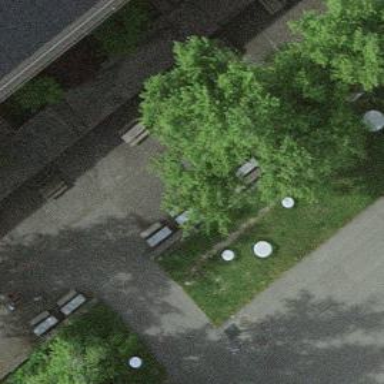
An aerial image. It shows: Picnic table located in leisure land area.